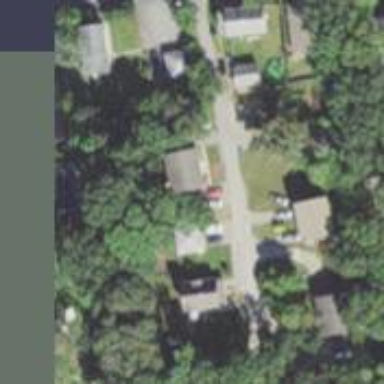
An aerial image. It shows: Residential driveway.